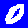
Digit: 0